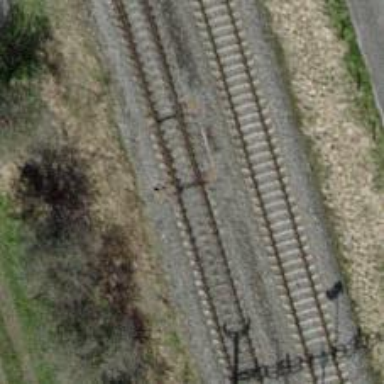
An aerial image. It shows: Single-track railway with electrified contact lines.